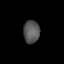
Tissue: lung
Cell type: Epithelial cells
Senescence score: 0.2404
Nuclear area (px): 354
Mean DAPI intensity: 88.534